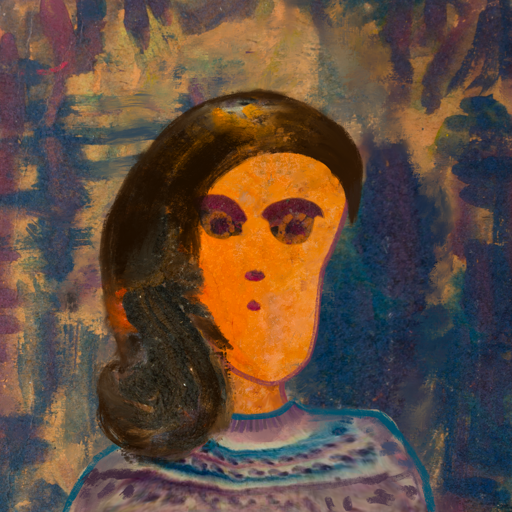
Background: InTheSun, Head And Neck Front: Hypocrite, Face Front: Doll, Bust: HillGirl, Hair Front: Gypsy_Queen, Head Accessory: Blank, Second Necklace: Blank, Necklace: Blank, Baby: Blank